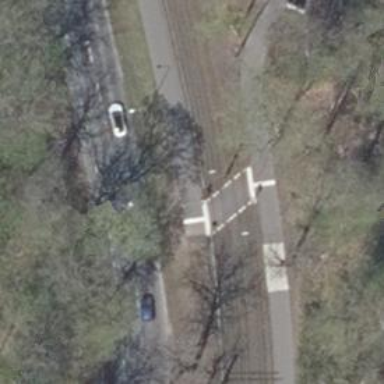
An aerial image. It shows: Tram crossing with traffic lights.